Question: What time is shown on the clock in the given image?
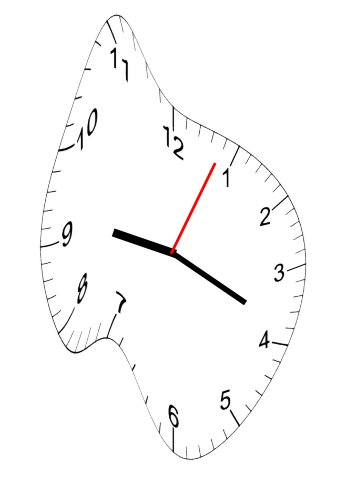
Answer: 09:19:04